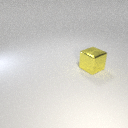
large yellow metal cube